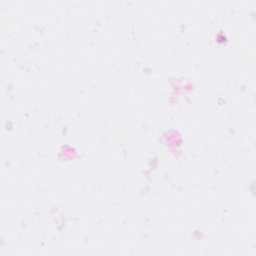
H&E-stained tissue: Breast